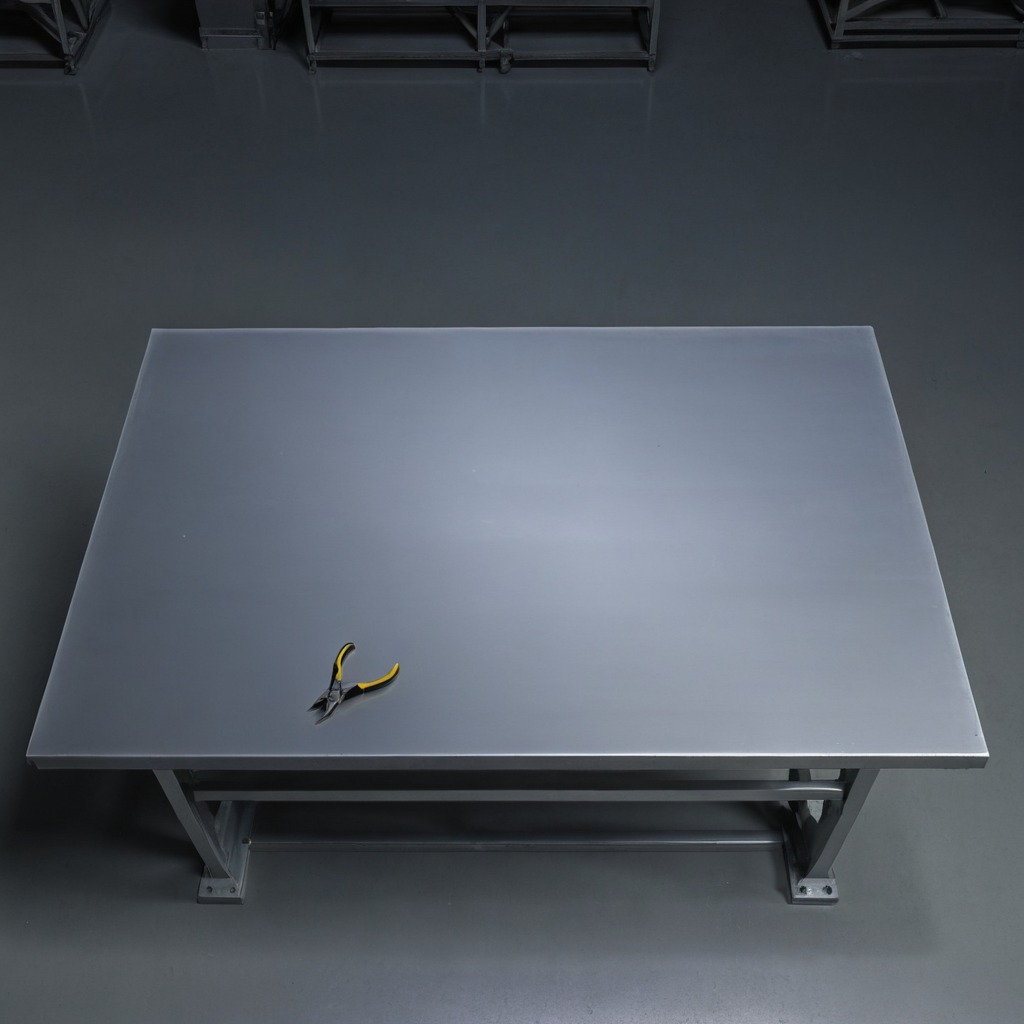
A plier is lying on the tabletop.